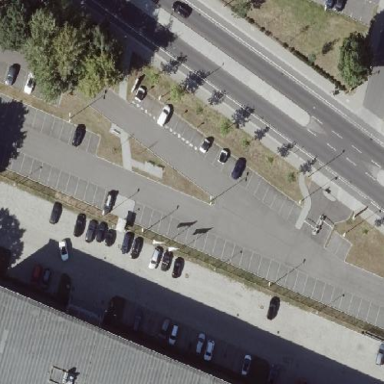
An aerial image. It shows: Parking area with surface.